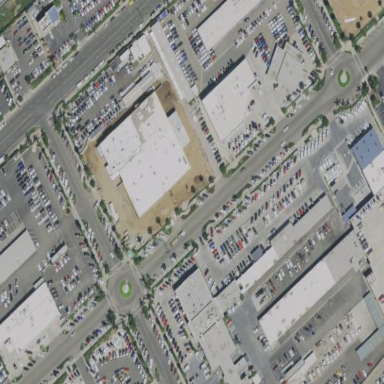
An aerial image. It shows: Retail building.